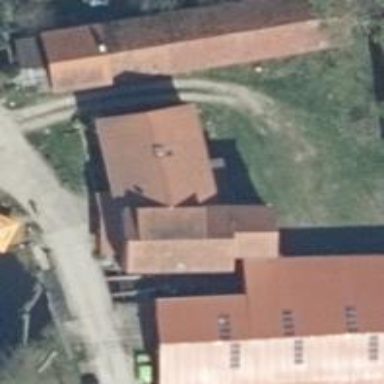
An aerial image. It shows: Restaurant.